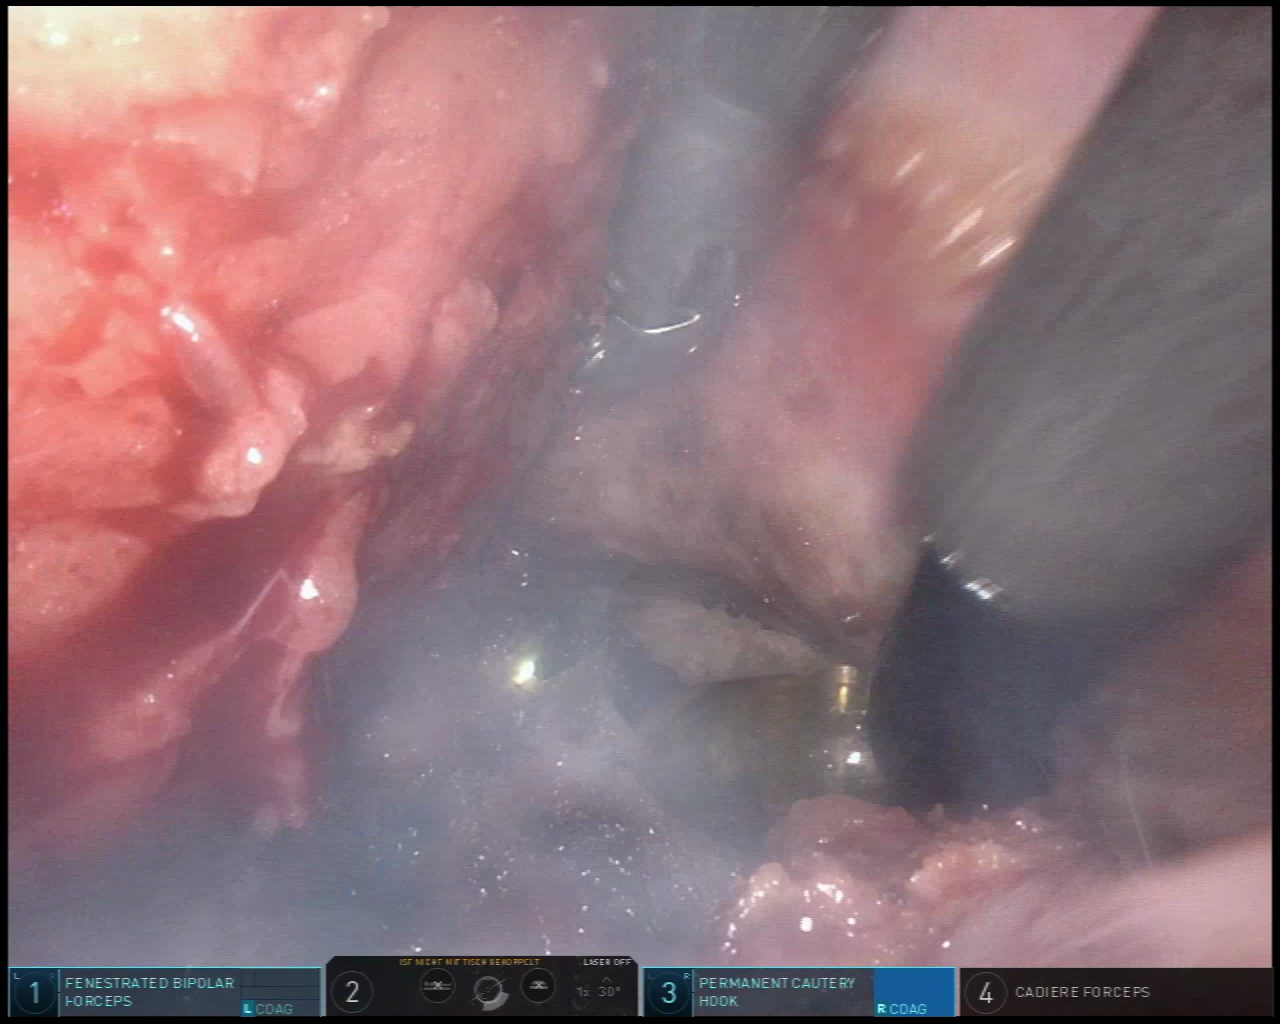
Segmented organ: vesicular_glands
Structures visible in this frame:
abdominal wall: no
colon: no
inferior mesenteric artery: no
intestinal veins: no
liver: no
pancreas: no
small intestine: no
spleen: no
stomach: no
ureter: no
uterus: no
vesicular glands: yes